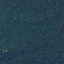
Land use / land cover class: Forest